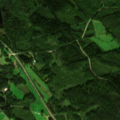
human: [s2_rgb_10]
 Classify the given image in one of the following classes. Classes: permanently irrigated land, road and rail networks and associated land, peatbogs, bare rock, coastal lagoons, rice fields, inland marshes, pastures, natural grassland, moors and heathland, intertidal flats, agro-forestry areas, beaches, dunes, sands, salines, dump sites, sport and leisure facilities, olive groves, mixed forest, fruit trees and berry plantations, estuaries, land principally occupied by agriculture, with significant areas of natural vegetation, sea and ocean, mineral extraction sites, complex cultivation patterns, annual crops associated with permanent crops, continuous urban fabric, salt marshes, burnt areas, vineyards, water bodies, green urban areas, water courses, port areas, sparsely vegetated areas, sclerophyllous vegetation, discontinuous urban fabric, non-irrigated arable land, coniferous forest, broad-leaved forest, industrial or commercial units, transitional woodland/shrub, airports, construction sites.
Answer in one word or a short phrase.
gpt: non-irrigated arable land, land principally occupied by agriculture, with significant areas of natural vegetation, coniferous forest, mixed forest, transitional woodland/shrub, water bodies